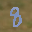
Label: 8